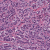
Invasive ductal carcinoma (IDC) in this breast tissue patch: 1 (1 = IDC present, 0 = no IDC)